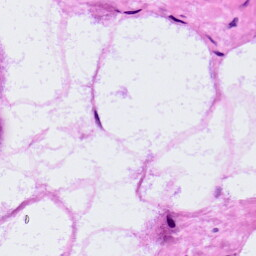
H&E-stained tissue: LymphNode